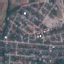
Land use / land cover class: Residential